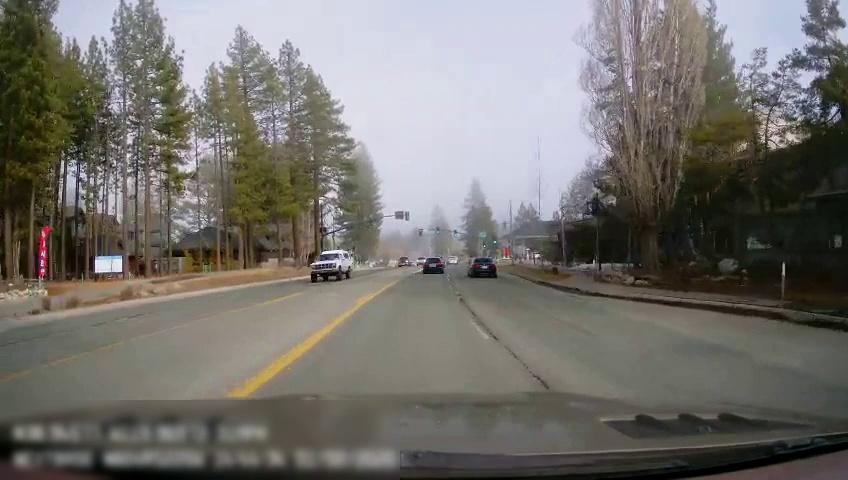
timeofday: Day
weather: Sunny
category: Drivable Space
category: Vehicles | Car
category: Vehicles | SUV
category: Vehicles | Truck
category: Vehicles | SUV
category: Vehicles | Car
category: Lanes | Opposite Lane
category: Lanes | Current Lane
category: Lanes | Current Lane